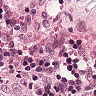
Metastatic tissue present: no